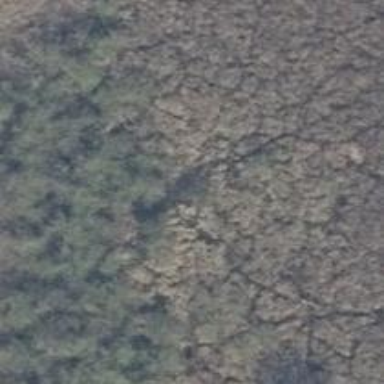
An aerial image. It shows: Bog wetland area.